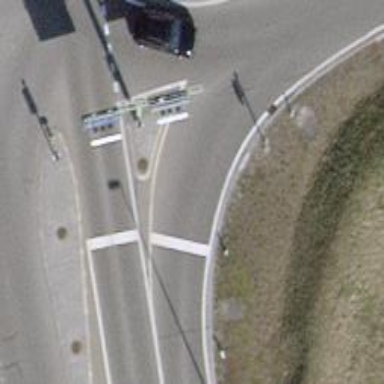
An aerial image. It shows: Road with traffic signals.